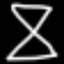
Label: hourglass